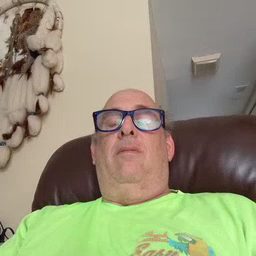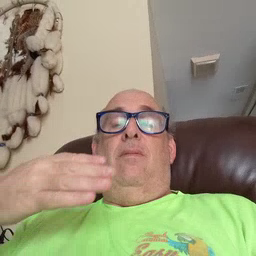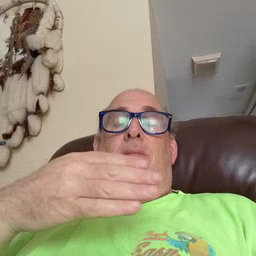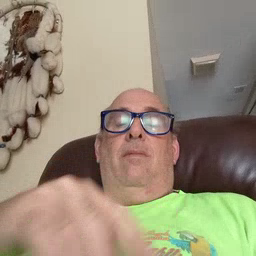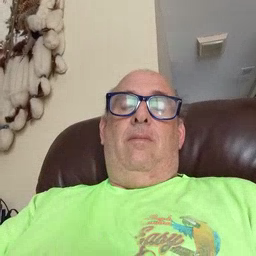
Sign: fish